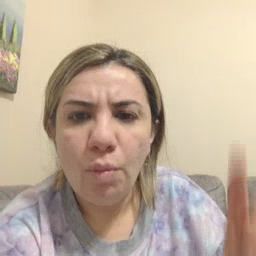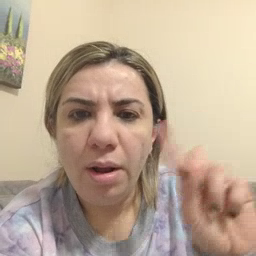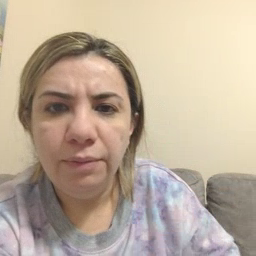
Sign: where